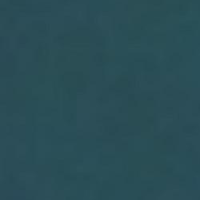
EUNIS habitat code: 14
Species observed at this site:
Chroicocephalus ridibundus